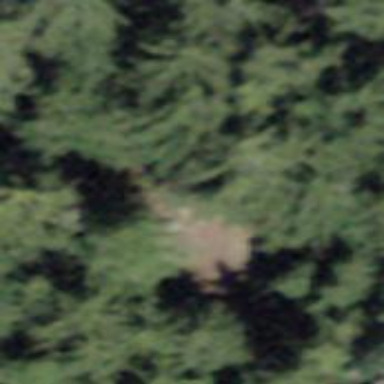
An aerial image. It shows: Path on the ground.